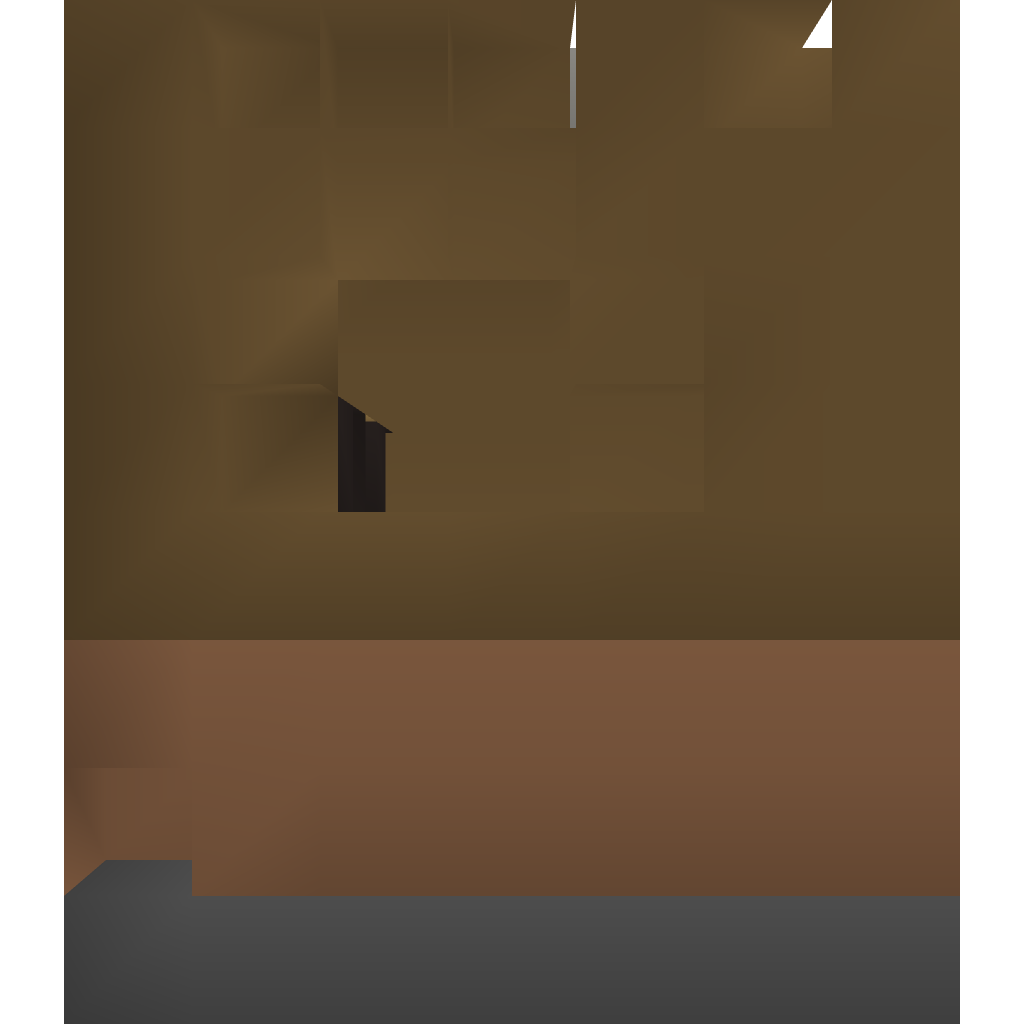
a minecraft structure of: House with storage